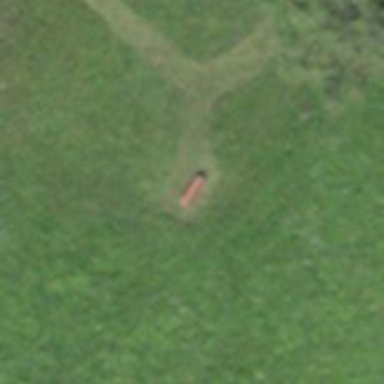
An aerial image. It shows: Red bench.